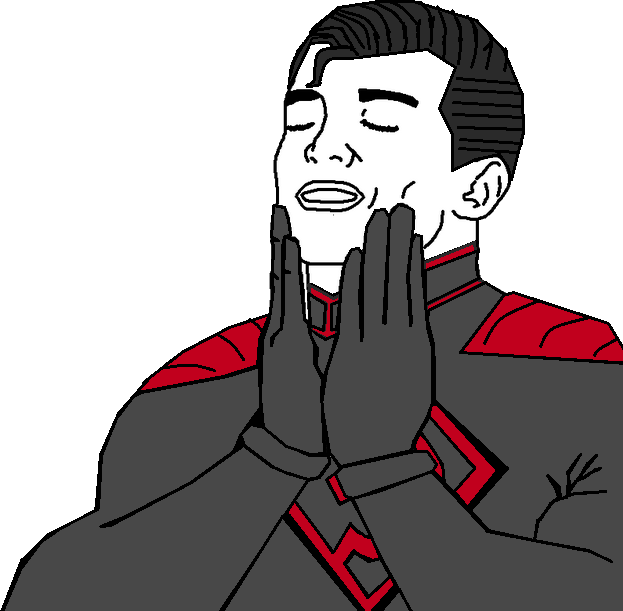
Label: 5_Feels_Good